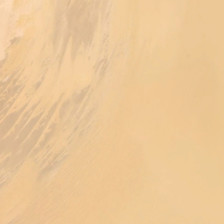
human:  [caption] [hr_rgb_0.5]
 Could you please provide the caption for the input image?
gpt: some ripples are in a piece of well-distributed sands .

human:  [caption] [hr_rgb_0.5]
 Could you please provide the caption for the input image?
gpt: some ripples are in a piece of well-distributed sands .

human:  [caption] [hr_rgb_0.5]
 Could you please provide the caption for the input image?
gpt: some ripples are in a piece of well-distributed sands .

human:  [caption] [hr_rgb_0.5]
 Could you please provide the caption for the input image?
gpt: some ripples are in a piece of well-distributed sands .

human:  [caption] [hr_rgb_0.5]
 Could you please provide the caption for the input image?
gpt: some ripples are in a piece of well-distributed sands .